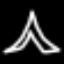
Label: The Eiffel Tower